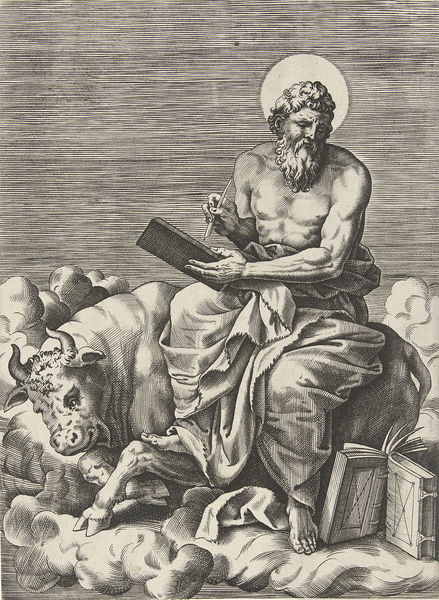
Titel: Lucas de evangelist
Künstler: Pieter van der Heyden
Standort: Amsterdam
Institution: Rijksmuseum
Schlagwörter: feder, gott, hand, mann, umhang, wolken, sitzen, schwarz, zeichnung, tier, tuch, wolke, bart, schrift, bücher, kuh, rind, tafel, muskeln, faltenwurf, halbnackt, moses, buch, fuss, barfuß, druck, schwarzweiss, radierung, stich, stift, heiligenschein, schreiben, nüstern, heiliger, hörner, ochse, stier, petrus, schreibfeder, kaltnadel, lektüre, gestrichelt, markus, apostel, glorie, evangelist, lukas, matthäus, paulus, paarhuf, scgreubeb